Question: I am trying to use this code in my Java application to run another Jar in Mac OS X :
'''
Runtime runtime = Runtime.getRuntime();
String cmd = "java -Xmx1024m -jar "/Volumes/NANO PRO/My Program/Main.jar"";
Process process = runtime.exec( cmd );
'''
If Main.jar exists in a path with no spaces it will work fine, but since it exists in a path with spaces, it causes the error :

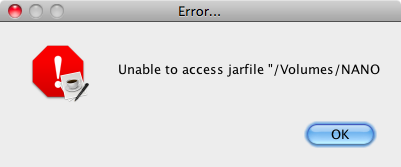
Answer: Use an array to build different parts of your command and leave it to Java runtime to convert them appropriately based on the underlying environment.
'''
String [] cmd = {"java",
"-Xmx1024m",
"-jar",
"/Volumes/NANO PRO/My Program/Main.jar"};
'''
Also you can take a look at <URL>: